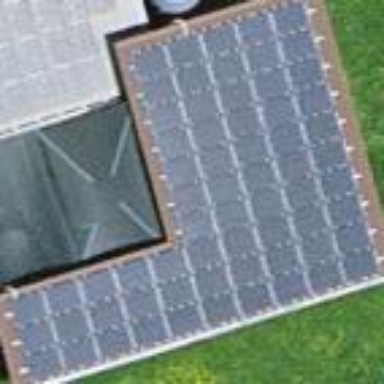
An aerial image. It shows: Solar photovoltaic panel generator.